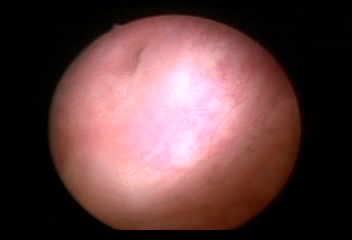
Modality: WLC
Class: Anatomical landmarks
Subclass: UreteralOrifice
Bladder cancer association: No
Annotated structures: Left ureteral orifice